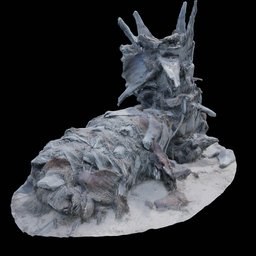
Label: nature